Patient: sex M, age 57
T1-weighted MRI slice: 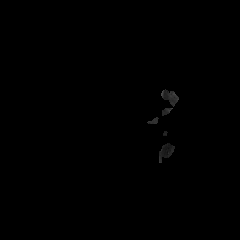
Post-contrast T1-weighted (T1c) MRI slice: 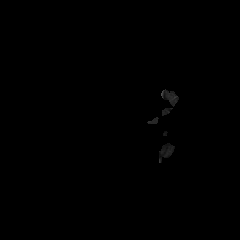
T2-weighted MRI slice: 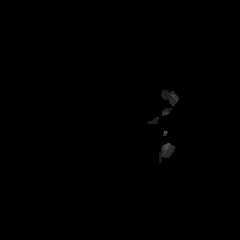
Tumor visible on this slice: no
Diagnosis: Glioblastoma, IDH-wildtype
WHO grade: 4